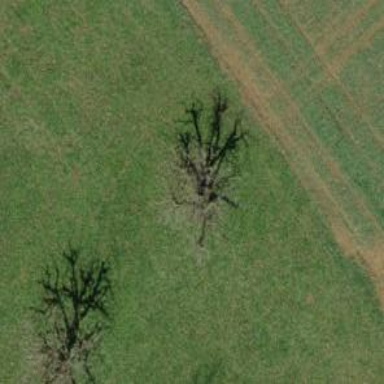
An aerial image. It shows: Agricultural area with broadleaved trees.